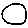
Label: circle